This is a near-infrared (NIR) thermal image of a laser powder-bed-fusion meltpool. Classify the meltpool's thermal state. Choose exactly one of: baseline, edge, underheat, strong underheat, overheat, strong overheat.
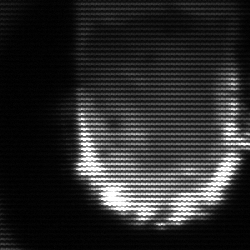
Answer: baseline